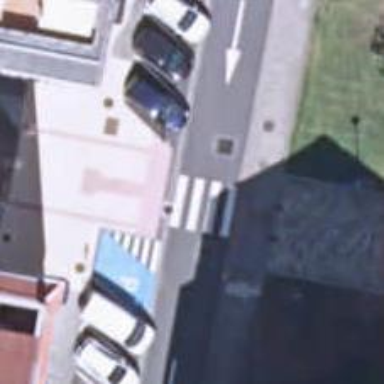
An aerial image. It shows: Uncontrolled crossing on the road.